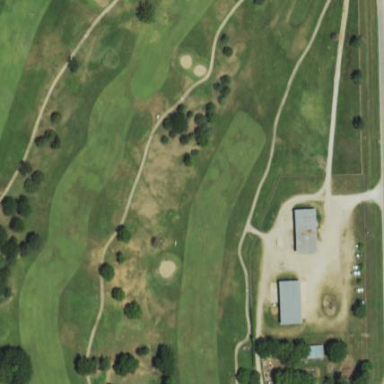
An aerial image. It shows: Area of rough grass used for golf.